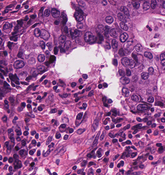
Tumor epithelial tissue: yes
Tumor-associated stroma tissue: yes
Normal tissue: no